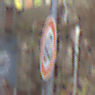
Verkehrszeichen: Geschwindigkeit60
Umgebung: Outdoor, Urban
Tageszeit: MorningAfternoon
Wetter: PartlyCloudy
Licht: Natural
Jahreszeit: NotSpecified
Kontrast: LowContrast